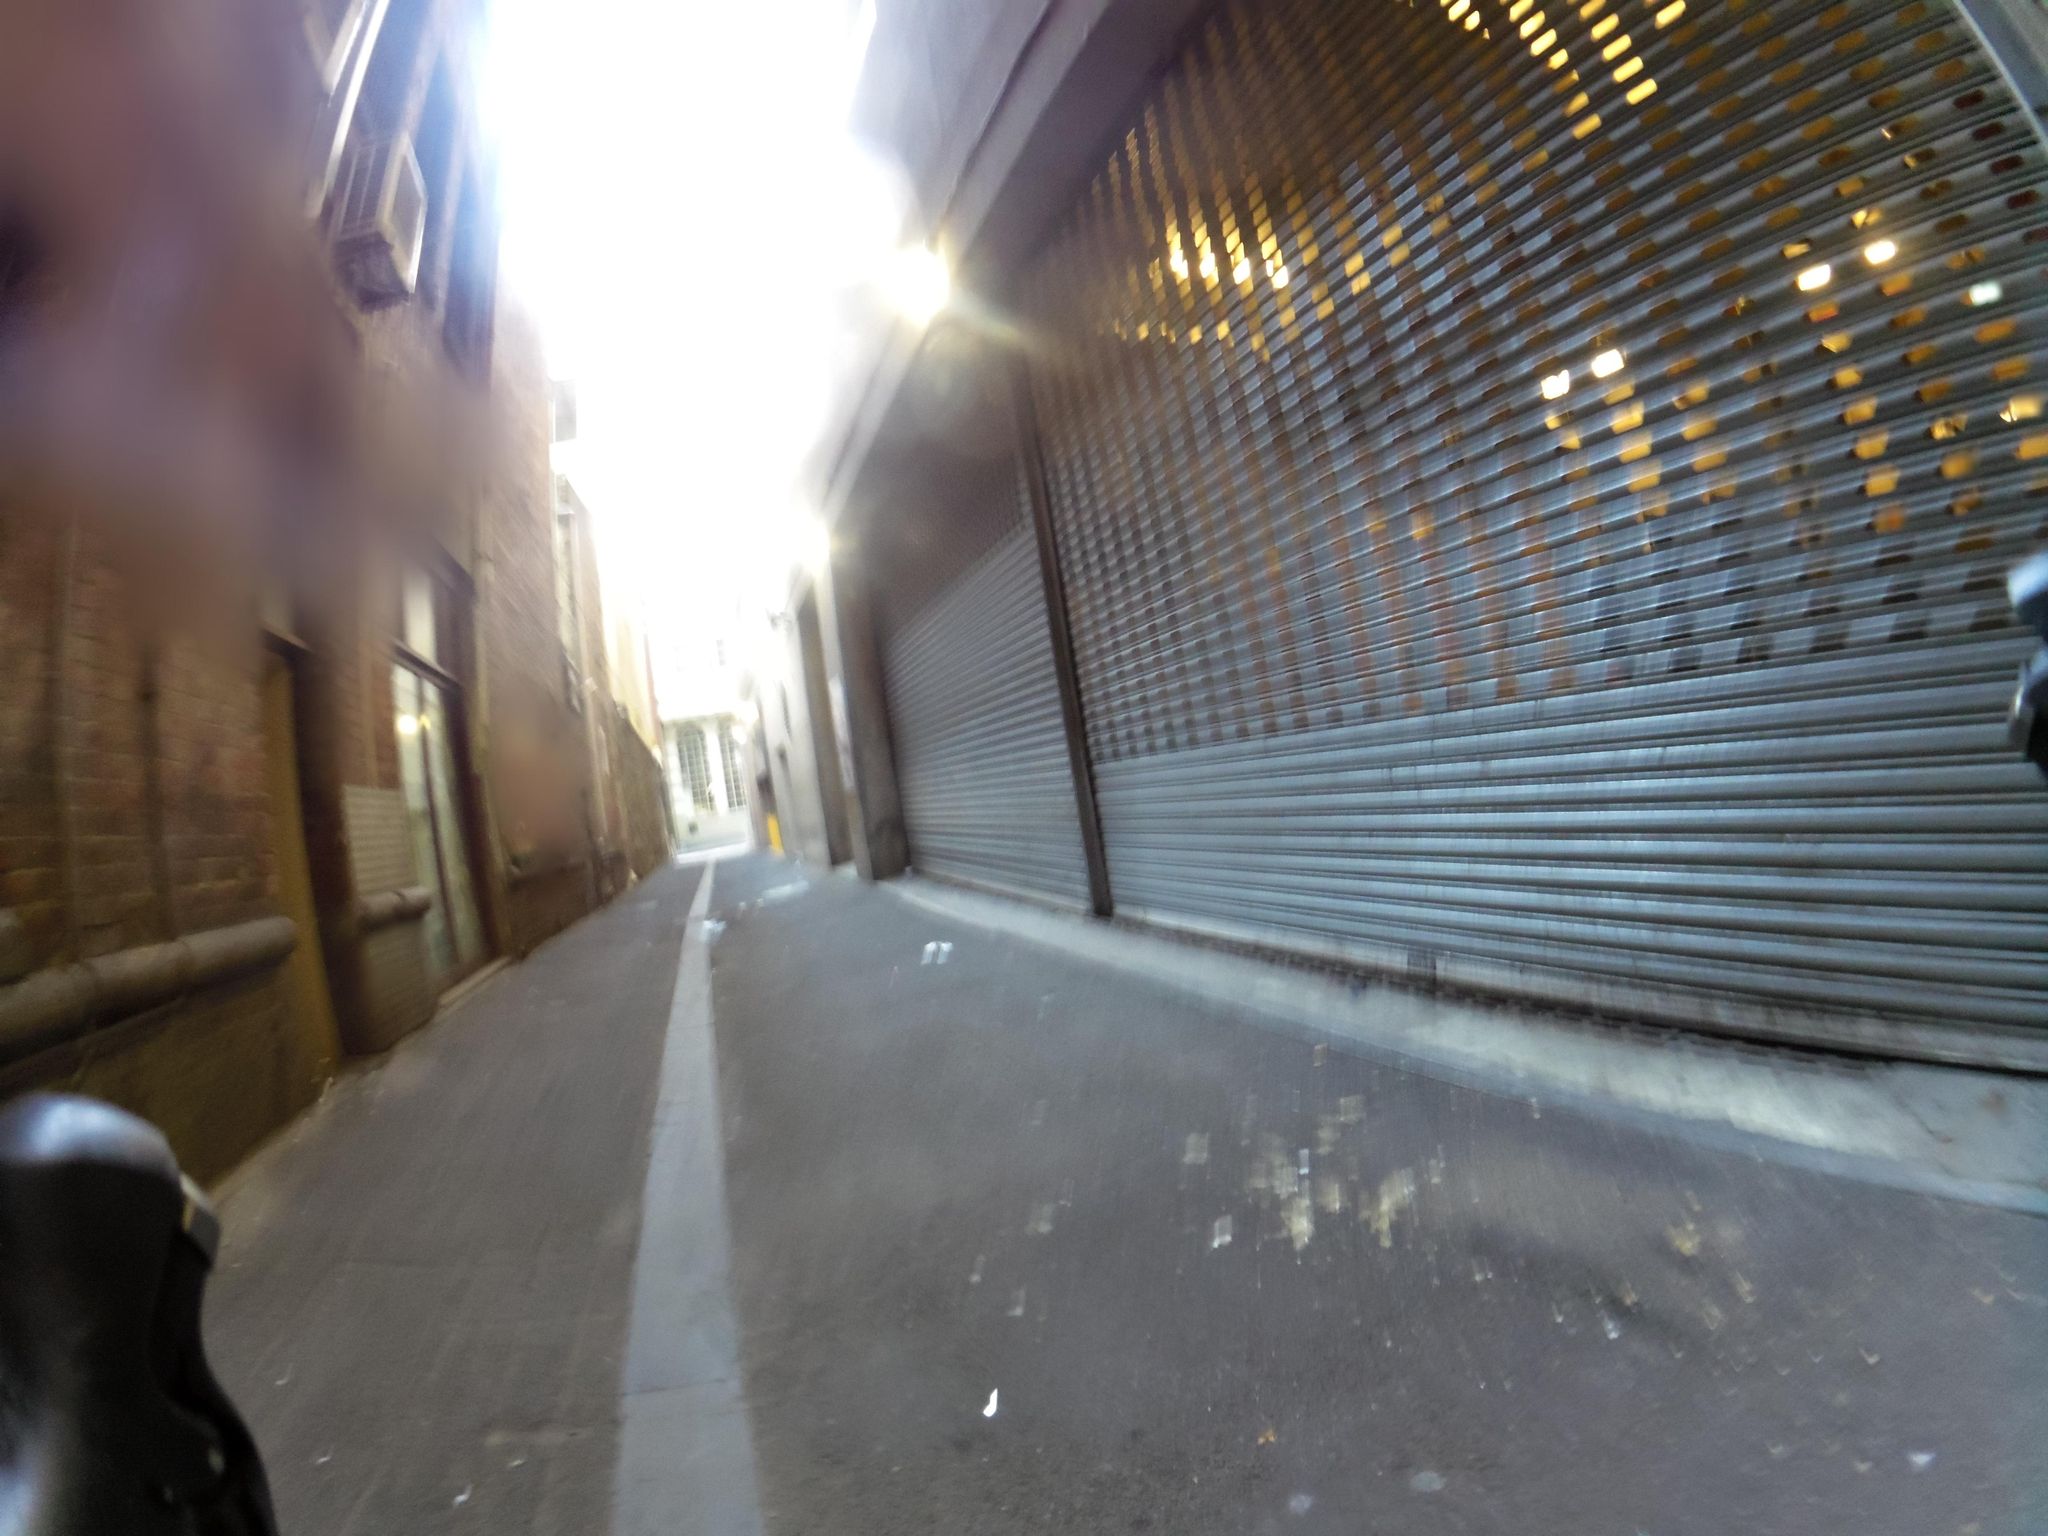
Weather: snowy
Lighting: day
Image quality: slightly poor
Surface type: walking surface
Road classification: corridor, pedestrian
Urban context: urban centre
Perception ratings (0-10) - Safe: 5.52, Lively: 1.15, Beautiful: 3.1, Boring: 3.58, Depressing: 2.24, Wealthy: 1.81